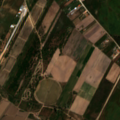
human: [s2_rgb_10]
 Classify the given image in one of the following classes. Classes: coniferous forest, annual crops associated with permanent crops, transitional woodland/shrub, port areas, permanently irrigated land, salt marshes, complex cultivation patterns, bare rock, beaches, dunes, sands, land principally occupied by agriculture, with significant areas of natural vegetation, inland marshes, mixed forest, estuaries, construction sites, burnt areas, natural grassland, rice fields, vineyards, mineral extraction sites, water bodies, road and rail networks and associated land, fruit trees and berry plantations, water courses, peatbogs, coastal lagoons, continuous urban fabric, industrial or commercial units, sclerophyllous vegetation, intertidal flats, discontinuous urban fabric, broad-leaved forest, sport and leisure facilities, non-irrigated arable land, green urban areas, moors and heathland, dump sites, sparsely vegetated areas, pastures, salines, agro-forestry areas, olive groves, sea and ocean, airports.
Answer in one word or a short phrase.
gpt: permanently irrigated land, rice fields, complex cultivation patterns, land principally occupied by agriculture, with significant areas of natural vegetation, agro-forestry areas